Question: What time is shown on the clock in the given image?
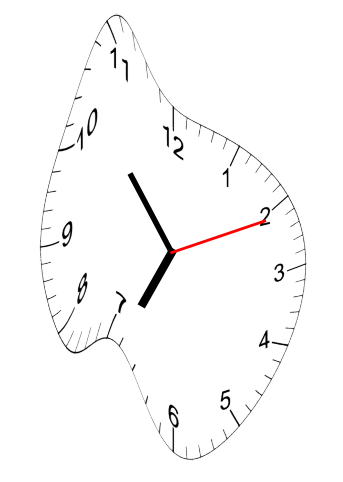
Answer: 06:53:11